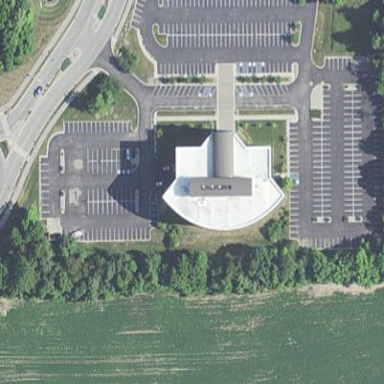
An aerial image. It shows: Office building.